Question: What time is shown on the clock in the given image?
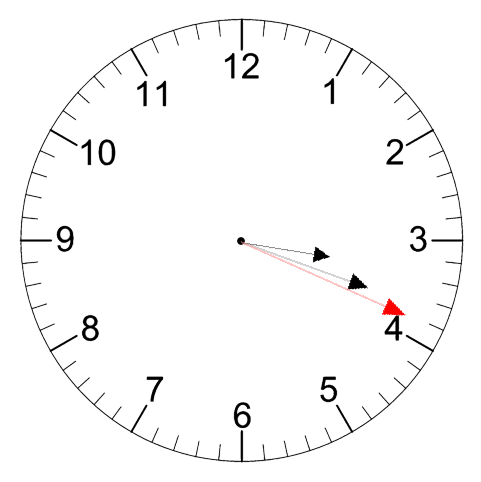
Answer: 03:18:19